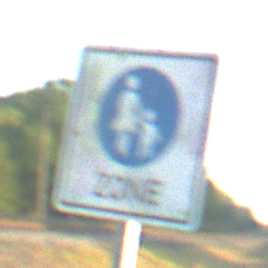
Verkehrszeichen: BeginnFussgaengerzone
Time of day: SunriseSunset
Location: Outdoor (RoadRail)
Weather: Clear
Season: NotSpecified
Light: Natural